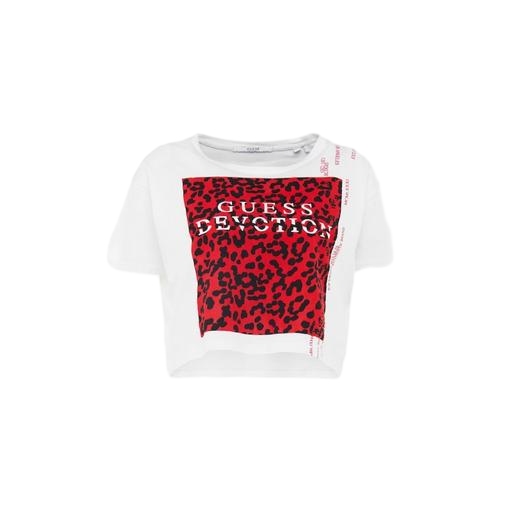
graphic t-shirt, graphic tee, graphic t, white background